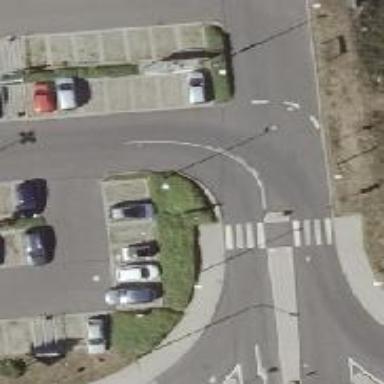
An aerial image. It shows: Uncontrolled zebra crossing on the road.